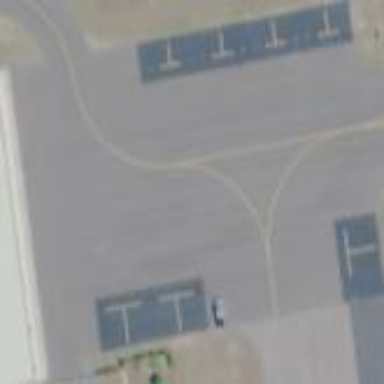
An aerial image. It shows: Apron at the airport with asphalt surface.